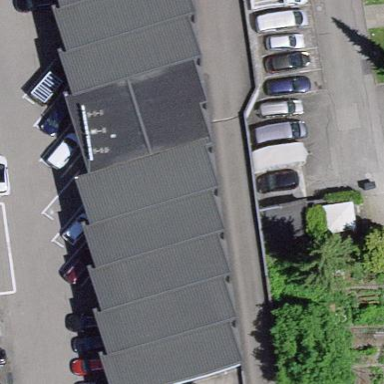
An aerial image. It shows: Building that houses car repair shop offering dealer services and repairs.